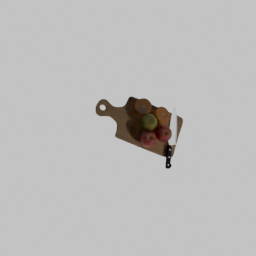
Label: tools